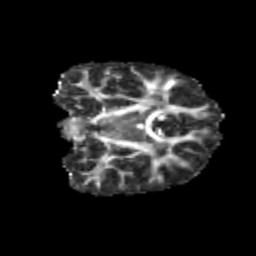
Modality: FA
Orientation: coronal
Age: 11
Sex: male
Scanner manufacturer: siemens
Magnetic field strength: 3 T
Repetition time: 3.8 s
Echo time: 0.07 s